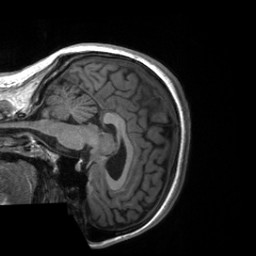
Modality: T1w
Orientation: sagittal
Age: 25
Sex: female
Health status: healthy
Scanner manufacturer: siemens
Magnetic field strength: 3 T
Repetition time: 2 s
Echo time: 0.00232 s